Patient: sex F, age 60
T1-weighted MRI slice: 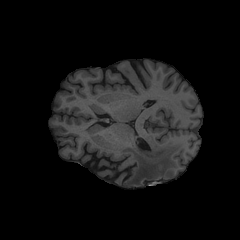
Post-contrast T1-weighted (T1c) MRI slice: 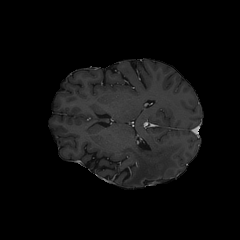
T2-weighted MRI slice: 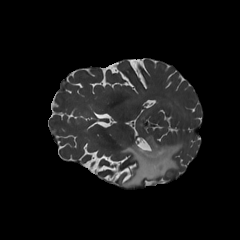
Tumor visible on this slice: yes
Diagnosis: Glioblastoma, IDH-wildtype
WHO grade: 4